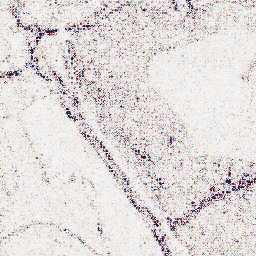
Category: wavelet
Decomposition family: wavelet_dwt
Decomposition parameters: wavelet: db4
level: 1
Upsampling method: cubic_catmull_rom
Upsampling parameters: scale: 4
Upsampling scale: 4